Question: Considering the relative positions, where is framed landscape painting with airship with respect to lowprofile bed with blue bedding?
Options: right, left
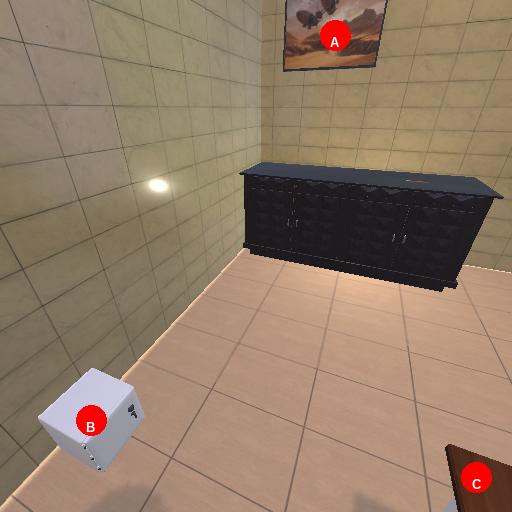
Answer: right